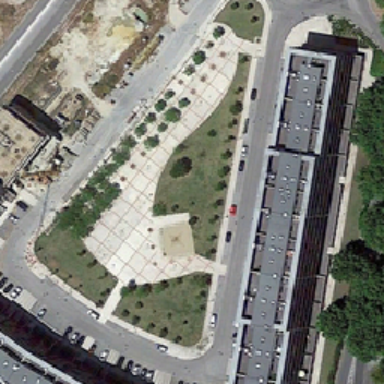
Many buildings are dotted with several trees .